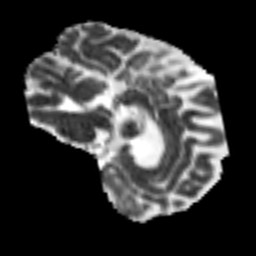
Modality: MD
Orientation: sagittal
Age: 55
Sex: female
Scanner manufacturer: siemens
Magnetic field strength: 3 T
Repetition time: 7.3 s
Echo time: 0.087 s